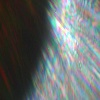
Label: sunburn